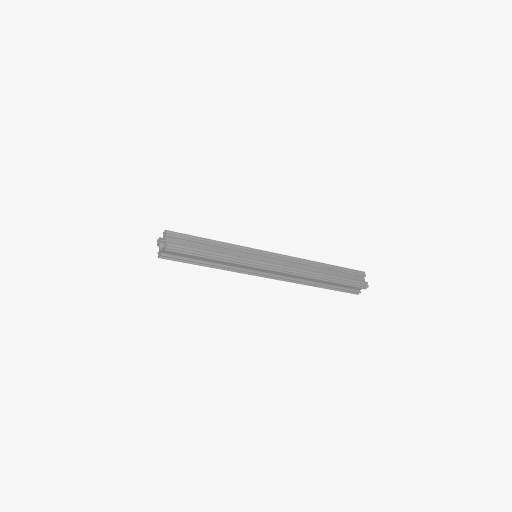
Part: OpenGoRAIL288